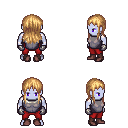
a pixel art fantasy rpg character, male body template, dark elf, purple skin, steel chest armor, red pants, light blonde unkempt hairstyle, metal gloves, maroon shoes, four views (front, back, left, right), 2x2 character sprite sheet, small pixel art, hard edges, no anti-aliasing